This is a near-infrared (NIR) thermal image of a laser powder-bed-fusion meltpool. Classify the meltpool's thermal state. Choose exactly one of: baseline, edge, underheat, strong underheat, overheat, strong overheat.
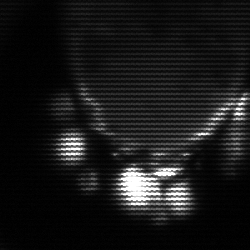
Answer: baseline